Field crop: maize
Growth stage: 2
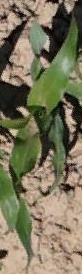
Species: maize